Question: I learn about current NSXMLParser. I read many tutorials but none could tell me exactly how it works. there is a tutorial on StackOverflow? My problem is this KML read structur in my app and display with MKMapView
My Parser class looks like:
'''
#import <Foundation/Foundation.h>
@interface Parser : NSXMLParser
@property (nonatomic, strong) NSString *rowElementName; // this is the element name that identifies a new row of data in the XML
@property (nonatomic, strong) NSArray *attributeNames; // this is the array of attributes we might want to retrieve for that element name
@property (nonatomic, strong) NSArray *elementNames; // this is the list of sub element names for which we're retrieving values
@property (nonatomic, strong) NSMutableArray *items; // after parsing, this is the array of parsed items
@end
'''
and
'''
#import "Parser.h"
@interface Parser () <NSXMLParserDelegate>
@property (nonatomic, strong) NSMutableDictionary *item; // while parsing, this is the item currently being parsed
@property (nonatomic, strong) NSMutableString *elementValue; // this is the element within that item being parsed
@end
@implementation Parser
- (id)initWithContentsOfURL:(NSURL *)url
{
self = [super initWithContentsOfURL:url];
if (self)
{
self.delegate = self;
}
return self;
}
- (id)initWithData:(NSData *)data
{
self = [super initWithData:data];
if (self)
{
self.delegate = self;
}
return self;
}
- (id)initWithStream:(NSInputStream *)stream
{
self = [super initWithStream:stream];
if (self)
{
self.delegate = self;
}
return self;
}
#pragma mark - NSXMLParserDelegate methods
- (void)parserDidStartDocument:(NSXMLParser *)parser
{
self.items = [[NSMutableArray alloc] init];
if (!self.rowElementName)
NSLog(@"%s Warning: Failed to specify row identifier element name", __FUNCTION__);
}
- (void)parser:(NSXMLParser *)parser didStartElement:(NSString *)elementName namespaceURI:(NSString *)namespaceURI qualifiedName:(NSString *)qualifiedName attributes:(NSDictionary *)attributeDict
{
if ([elementName isEqualToString:self.rowElementName])
{
self.item = [[NSMutableDictionary alloc] init];
for (NSString *attributeName in self.attributeNames)
{
id attributeValue = [attributeDict valueForKey:attributeName];
if (attributeValue)
[self.item setObject:attributeValue forKey:attributeName];
}
}
else if ([self.elementNames containsObject:elementName])
{
self.elementValue = [[NSMutableString alloc] init];
}
}
- (void)parser:(NSXMLParser *)parser foundCharacters:(NSString *)string
{
if (self.elementValue)
{
[self.elementValue appendString:string];
}
}
- (void)parser:(NSXMLParser *)parser didEndElement:(NSString *)elementName namespaceURI:(NSString *)namespaceURI qualifiedName:(NSString *)qName
{
if ([elementName isEqualToString:self.rowElementName])
{
[self.items addObject:self.item];
self.item = nil;
}
else if ([self.elementNames containsObject:elementName])
{
[self.item setValue:self.elementValue forKey:elementName];
self.elementValue = nil;
}
}
@end
'''
created by <URL>
my XML-file:
'''
<?xml version="1.0" encoding="UTF-8"?>
<kml xmlns="http://earth.google.com/kml/2.1">
<Document>
<name>Filename.kml</name>
<Style id="style1">
<IconStyle>
<Icon>
<href>http://imageshack.us/a/img825/9079/pinvi.png</href>
</Icon>
</IconStyle>
</Style>
<Placemark>
<name><![CDATA[Blankenese]]></name>
<Snippet><![CDATA[Blankeneser Bahnhofstr. 9 22587 Hamburg +49-(0)40-866 06 50 +49-(0)40-86 60 65 60]]></Snippet>
<description><![CDATA[<img src="http://www.engelvoelkers.com/shops/de-blankenese-res.jpg"><br/>Blankeneser Bahnhofstr. 9<br/>22587 Hamburg<br/>Telefon: +49-(0)40-866 06 50<br/>Fax: +49-(0)40-86 60 65 60<br/><a href="http://www.engelvoelkers.com/elbe">Website</a><br/>E-Mail: Blankenese@engelvoelkers.com]]></description>
<styleUrl>#style1</styleUrl>
<Point>
<coordinates>9.811470,53.559441</coordinates>
</Point>
</Placemark>
</Document>
</kml>
'''
My goal is to get all the Informations in the '<description>' tag and displayed it like it Google-Maps do
not exactly but Similar.
but first i need to know how i can work with the Parser
Best regards CTS
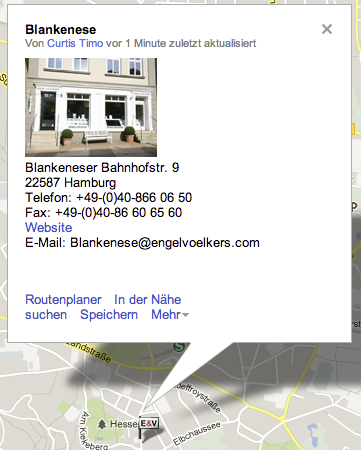
Answer: There were two fundamentally different components to this question, parsing and annotating maps. I'll focus on the map annotation here, as I think I covered the parsing questions here: <URL>. At the end of this answer, though, I include some references to Apple's parsing documentation if you're just trying to get your arms around 'NSXMLParser'.
### Annotating maps
The common model in mapping apps on the iPhone is to not show a popover with rich content on the maps view itself, but rather, due to the iPhone's limited real estate, to just show the standard callout, but set the 'rightCalloutAccessoryView' to be a disclosure indicator, which, if you tap on it, will segue to that next view with the details. Thus, by using 'UIMapViewDelegate' methods, you can have a 'mapView:viewForAnnotation:' that says:
'''
- (MKAnnotationView *)mapView:(MKMapView *)mapView viewForAnnotation:(id <MKAnnotation>)annotation
{
MKAnnotationView *annotationView = [[MKPinAnnotationView alloc] initWithAnnotation:annotation reuseIdentifier:@"loc"];
annotationView.canShowCallout = YES;
annotationView.rightCalloutAccessoryView = [UIButton buttonWithType:UIButtonTypeDetailDisclosure];
return annotationView;
}
'''
This yields the following user interface:

You can then have a 'mapView:annotationView:calloutAccessoryControlTapped:' like so:
'''
- (void)mapView:(MKMapView *)mapView annotationView:(MKAnnotationView *)view calloutAccessoryControlTapped:(UIControl *)control
{
[self performSegueWithIdentifier:@"DetailsIphone" sender:view];
}
'''
You can use that to go to your details screen. (I'm just doing a modal segue to a view controller with a web view, passing the annotation in the 'prepareForSegue', and the 'viewDidLoad' is grabbing the html, etc. The details here are unremarkable. I assume you can transition to your own details screen and design something prettier than this quick and dirty web view ... I'm just demonstrating that we can grab the HTML for a placemark out of the KML file):

So, while the iPhone really shouldn't be using popovers on the map itself, on the iPad, you can use them. You can create the 'rightCalloutAccessoryView' in a similar manner (though maybe use the "info" button rather than the detail disclosure):

But here you can have 'mapView:annotationView:calloutAccessoryControlTapped:' actually generate the popover rather than doing a modal transition:
'''
- (void)mapView:(MKMapView *)mapView annotationView:(MKAnnotationView *)view calloutAccessoryControlTapped:(UIControl *)control
{
//CGRect frame = view.frame;
[mapView deselectAnnotation:view.annotation animated:YES];
DetailsViewController *controller = [self.storyboard instantiateViewControllerWithIdentifier:@"DetailsPopover"];
controller.annotation = view.annotation;
self.popover = [[UIPopoverController alloc] initWithContentViewController:controller];
self.popover.delegate = self;
[self.popover presentPopoverFromRect:view.frame
inView:view.superview
permittedArrowDirections:UIPopoverArrowDirectionAny
animated:YES];
}
'''
which yields:

By the way, this roughly approximates how the iPad Maps app does it (when you click on a pin, it shows you a callout with an "info" button), which if you then click on the info button, it shows you the popover with details.
Alternatively, you could have the click on the pin take you right to your popover, bypassing the intervening callout. To do so, you first, though, have to disable the callout on the annotation view, itself:
'''
- (MKAnnotationView *)mapView:(MKMapView *)mapView viewForAnnotation:(id <MKAnnotation>)annotation
{
MKAnnotationView *annotationView = [[MKPinAnnotationView alloc] initWithAnnotation:annotation reuseIdentifier:@"loc"];
annotationView.canShowCallout = NO;
return annotationView;
}
'''
But you then have to respond to 'mapView:didSelectAnnotationView:':
'''
- (void)mapView:(MKMapView *)mapView didSelectAnnotationView:(MKAnnotationView *)view
{
[mapView deselectAnnotation:view.annotation animated:YES];
DetailsViewController *controller = [self.storyboard instantiateViewControllerWithIdentifier:@"DetailsPopover"];
controller.annotation = view.annotation;
self.popover = [[UIPopoverController alloc] initWithContentViewController:controller];
self.popover.delegate = self;
[self.popover presentPopoverFromRect:view.frame
inView:view.superview
permittedArrowDirections:UIPopoverArrowDirectionAny
animated:YES];
}
'''
Theoretically, you could do something like this on the iPhone, but since you can't use 'UIPopoverController', you'd have to use some third-party popover (or write your own). I've heard some people allege that Apple has rejected iPhone apps for using popover views, though I can neither confirm that, nor say whether that's a hard and fast rule. I just know that the Apple and Google iPhone mapping apps do not use large popover views on the iPhone maps apps (Apple segues to another view, Google has it appear at the bottom of the screen). And if you think about it, if the pin is right in the center and you tried to generate a large popover pointing to that pin, it might get cramped.
Anyway, those are the options for using 'rightCalloutAccessoryView' settings and/or disabling 'canShowCallout' and showing the popover directly.
---
### Parsing references:
- <URL>
### Map view callout reference:
- <URL>